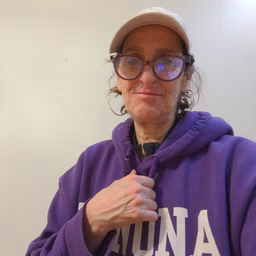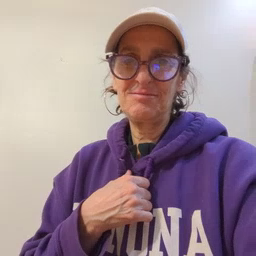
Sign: every